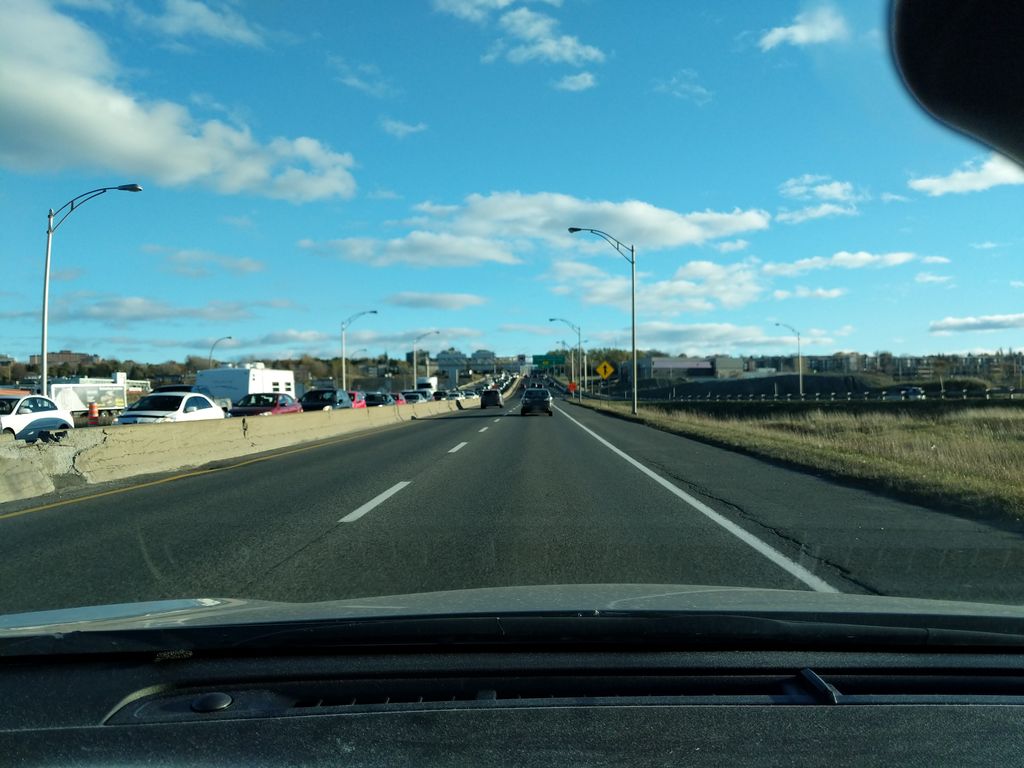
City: quebec_city